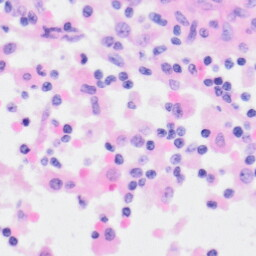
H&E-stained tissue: Kidney